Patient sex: F
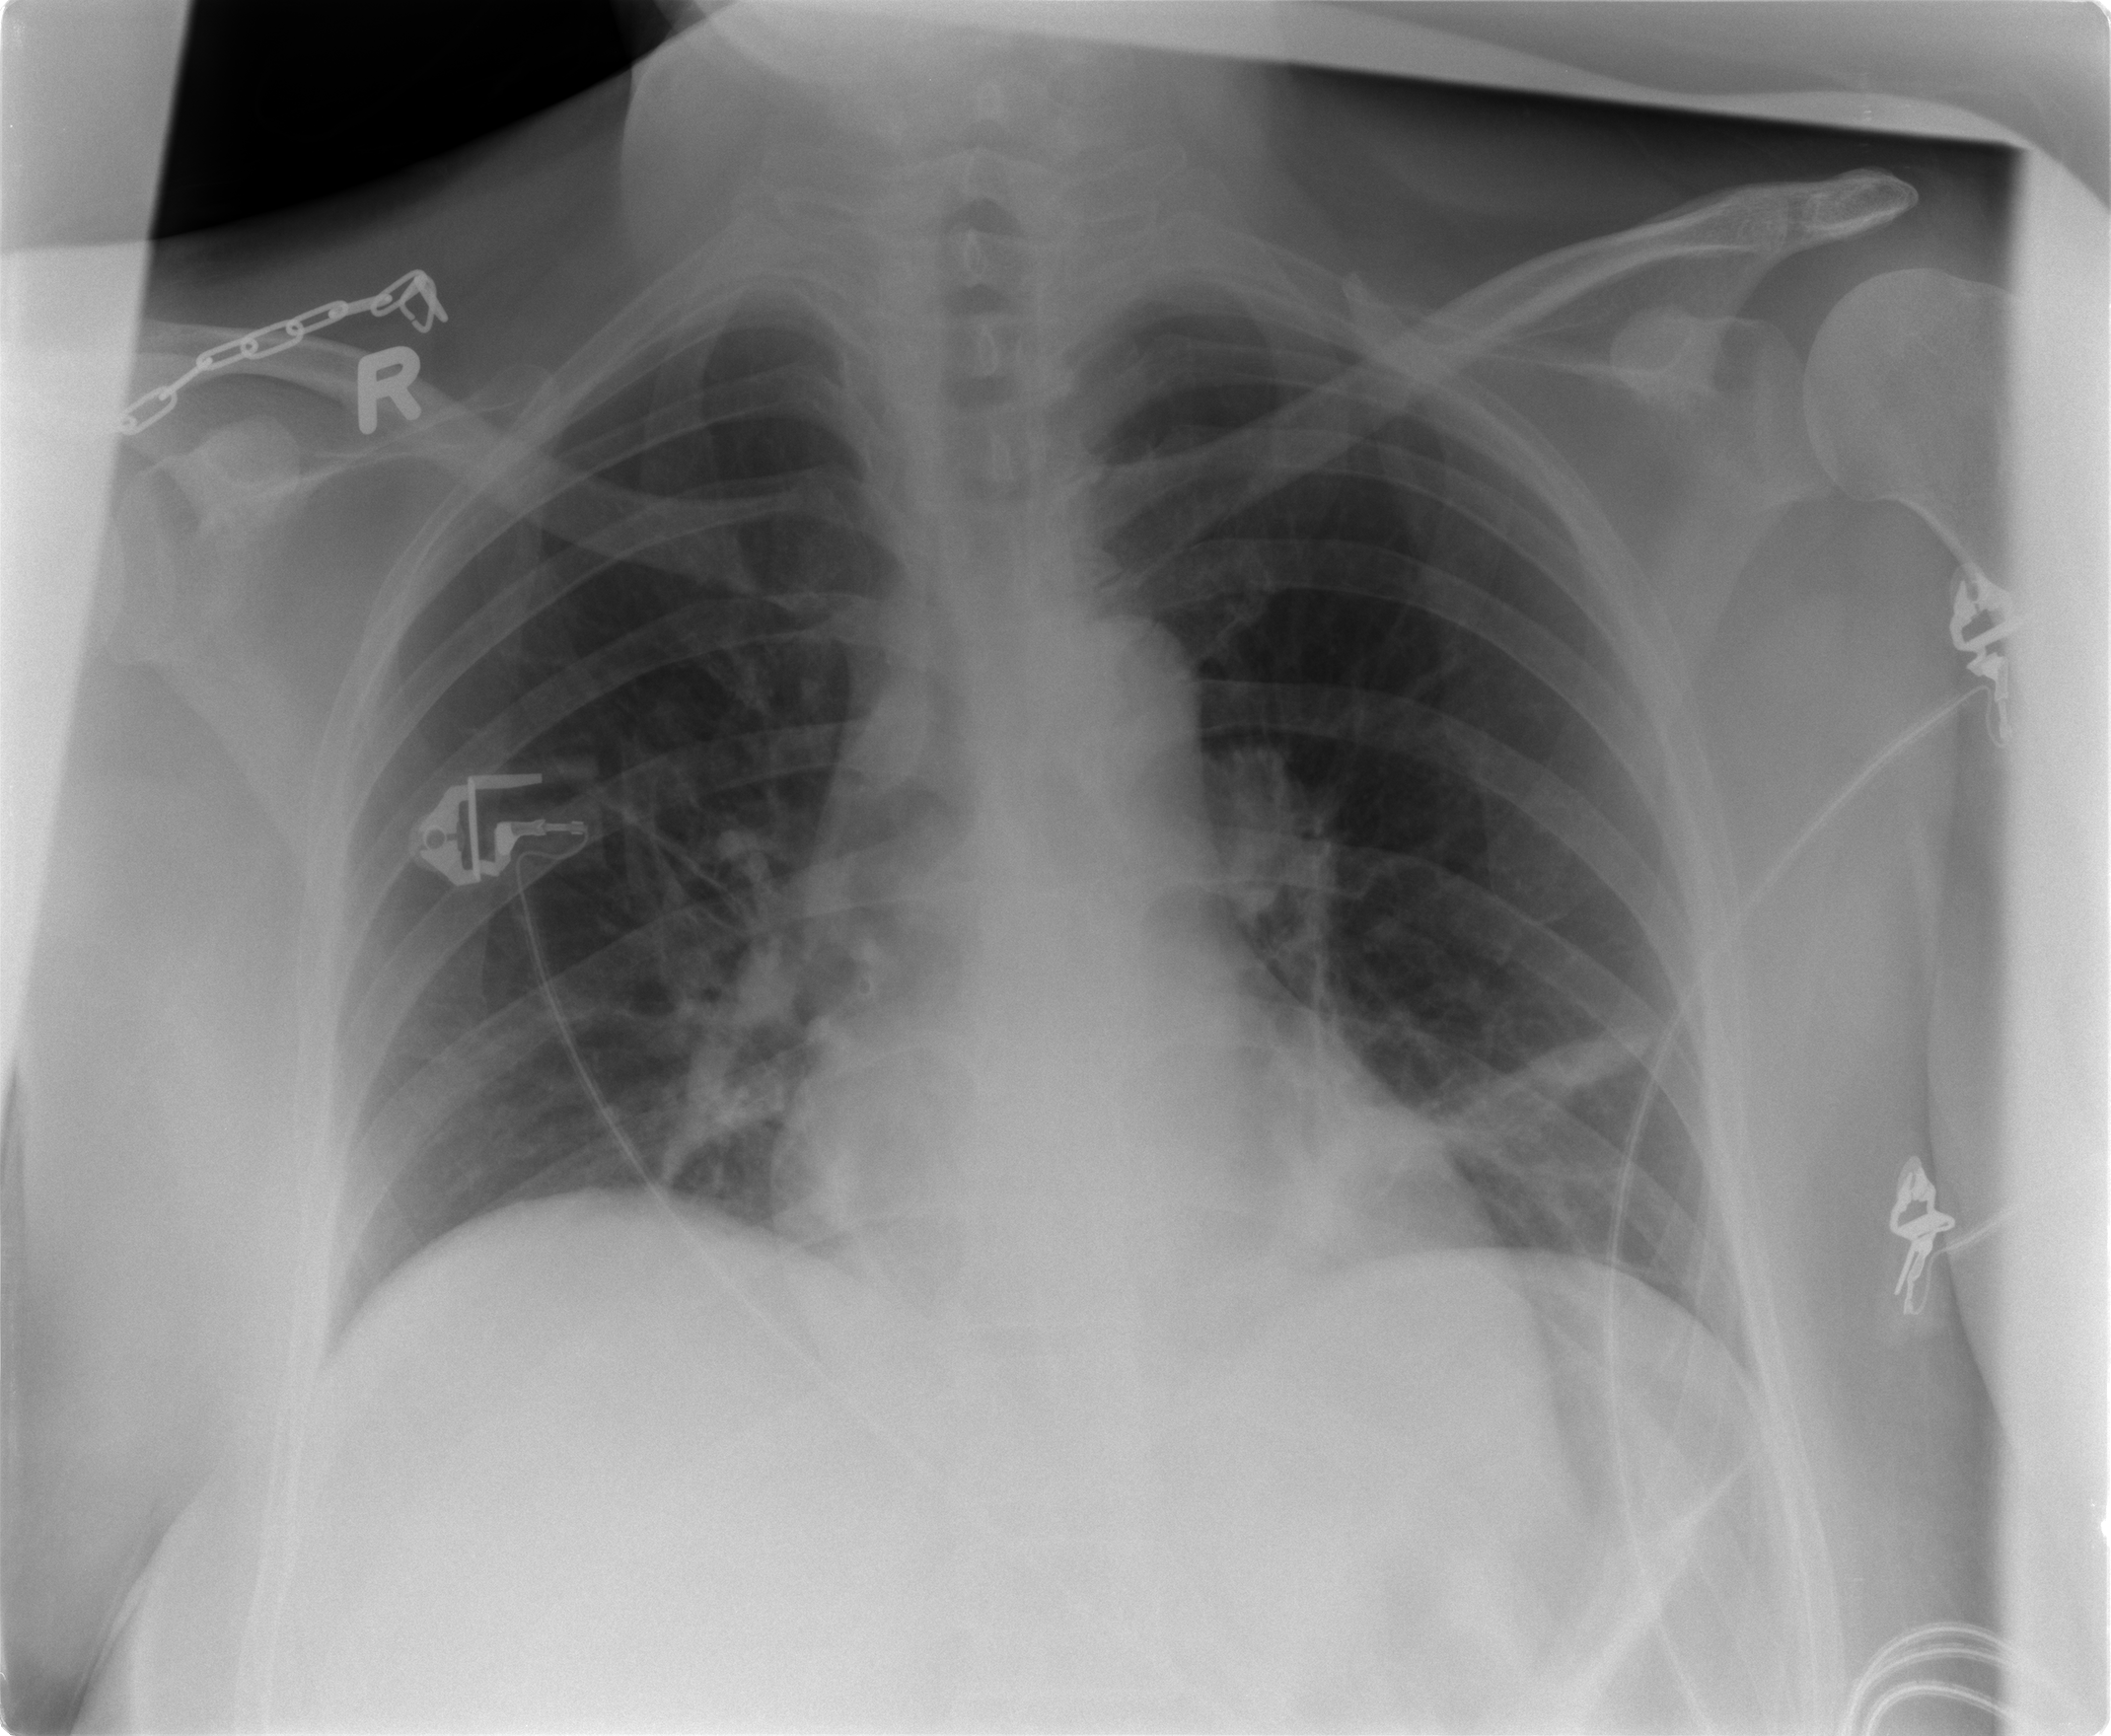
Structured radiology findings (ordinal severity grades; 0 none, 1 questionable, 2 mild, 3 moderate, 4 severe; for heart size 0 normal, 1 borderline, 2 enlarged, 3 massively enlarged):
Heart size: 0
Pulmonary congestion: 0
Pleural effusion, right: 0
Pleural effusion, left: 0
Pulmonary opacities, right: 0
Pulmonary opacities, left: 0
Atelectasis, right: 1
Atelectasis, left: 2